Interaction volume radius: 10 \u00c5
Interaction volume height: 25 \u00c5
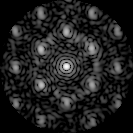
Disorder parameter: 0.479